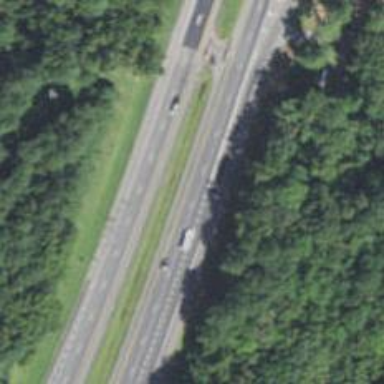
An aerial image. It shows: Motorway junction.